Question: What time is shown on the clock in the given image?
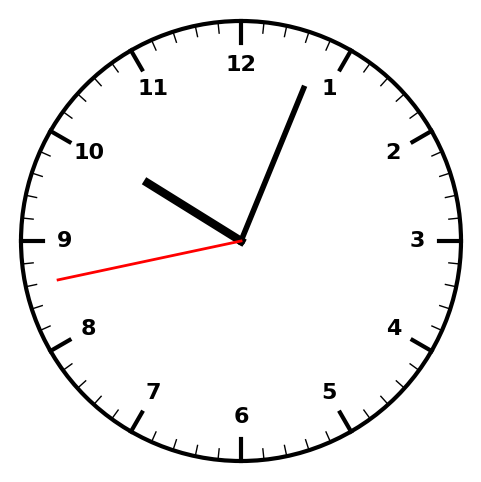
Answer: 10:03:43